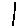
Label: line